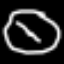
Label: clock